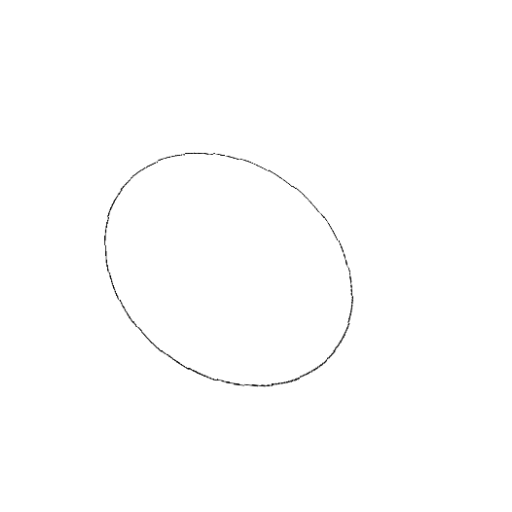
Crossing number: 0